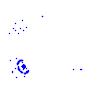
Particle: proton